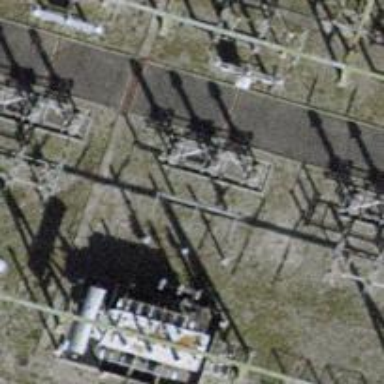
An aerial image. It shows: Power line in the image.